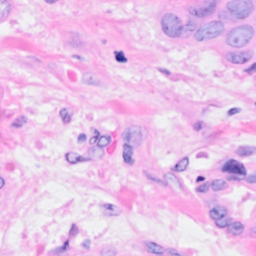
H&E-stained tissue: Breast